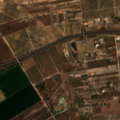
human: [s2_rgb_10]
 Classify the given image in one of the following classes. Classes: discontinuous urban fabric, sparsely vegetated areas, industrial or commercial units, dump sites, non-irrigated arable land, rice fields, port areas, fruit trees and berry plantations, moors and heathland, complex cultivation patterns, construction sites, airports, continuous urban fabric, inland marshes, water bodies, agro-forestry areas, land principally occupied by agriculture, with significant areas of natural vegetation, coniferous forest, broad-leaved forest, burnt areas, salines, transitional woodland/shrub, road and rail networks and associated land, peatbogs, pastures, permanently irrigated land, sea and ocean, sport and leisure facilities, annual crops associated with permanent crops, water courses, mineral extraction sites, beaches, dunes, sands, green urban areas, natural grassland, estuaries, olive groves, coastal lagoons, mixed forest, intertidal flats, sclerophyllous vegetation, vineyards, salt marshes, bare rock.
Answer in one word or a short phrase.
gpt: non-irrigated arable land, permanently irrigated land, vineyards, complex cultivation patterns